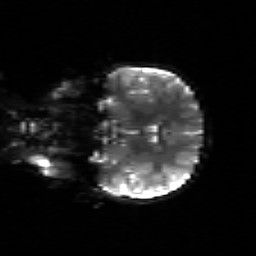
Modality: sbref
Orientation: coronal
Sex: female
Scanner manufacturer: siemens
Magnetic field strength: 3 T
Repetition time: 5 s
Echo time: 0.071 s